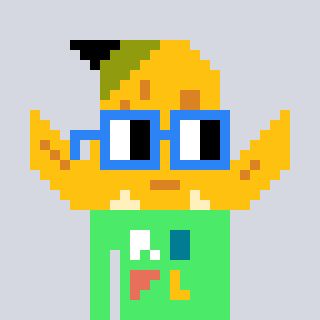
a pixel art character with square blue glasses, a banana-shaped head and a teal-colored body on a cool background